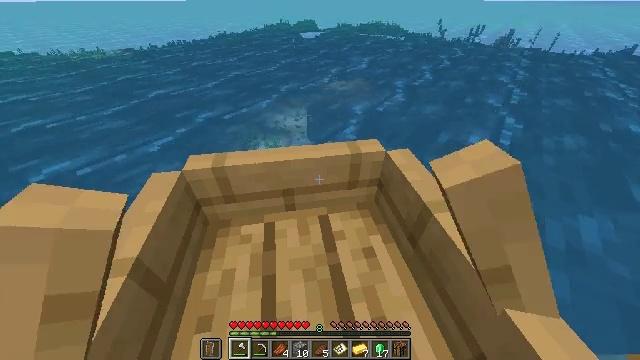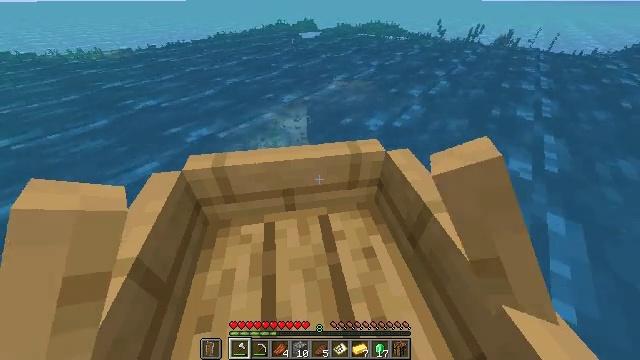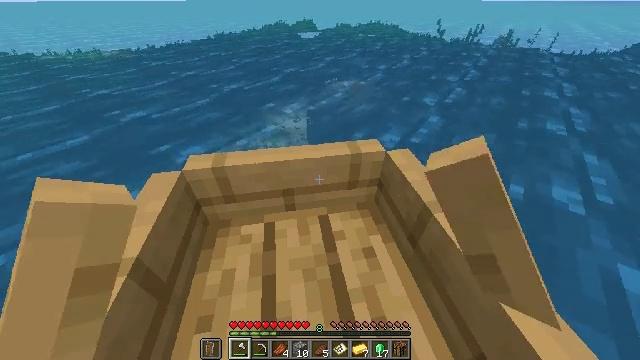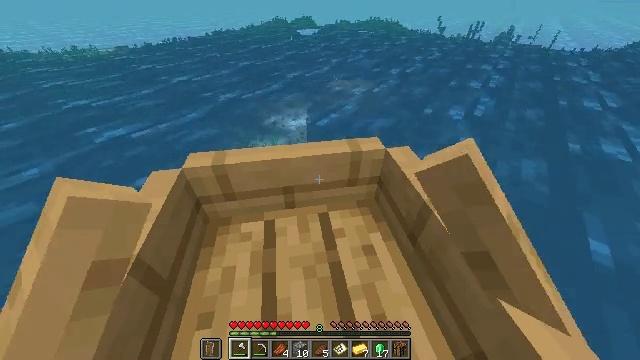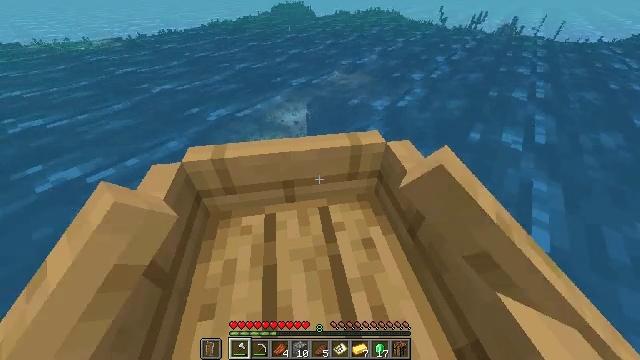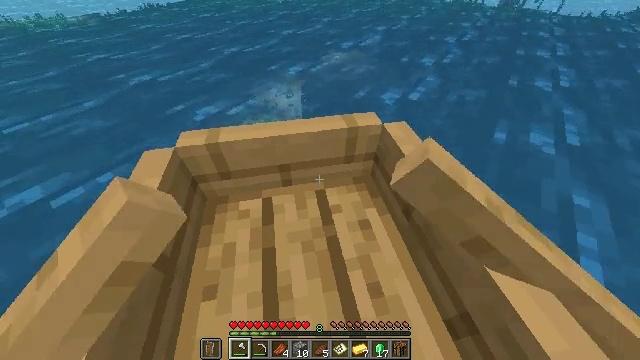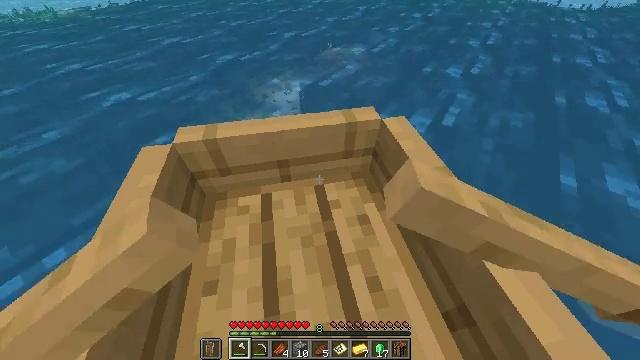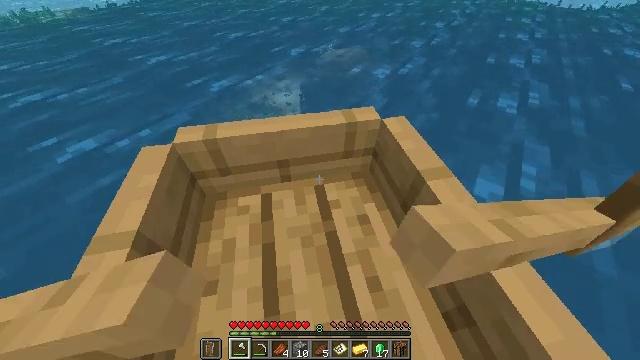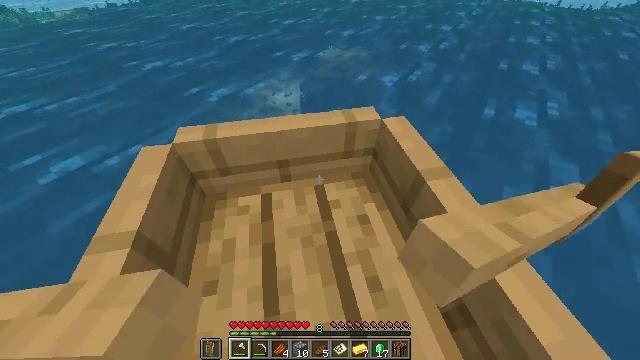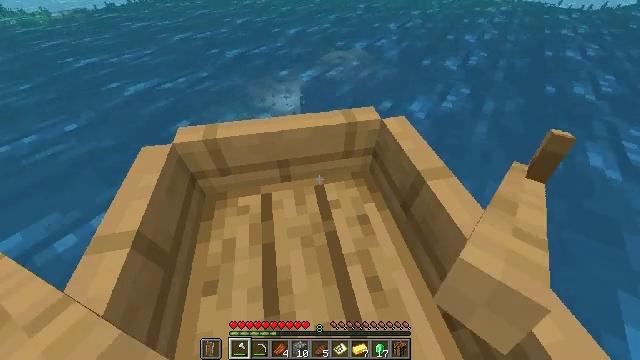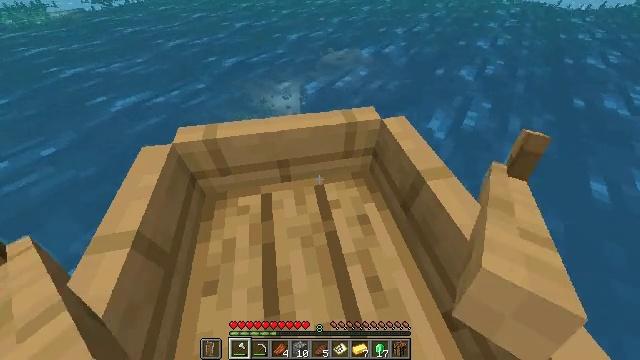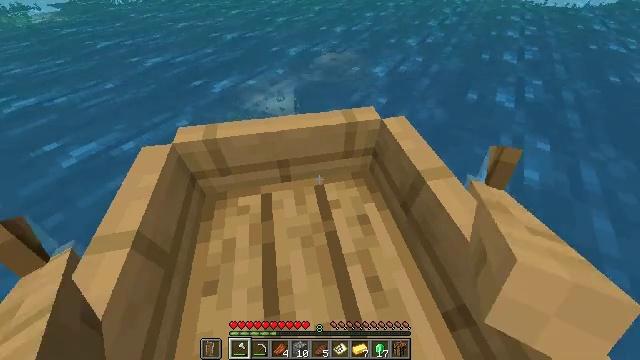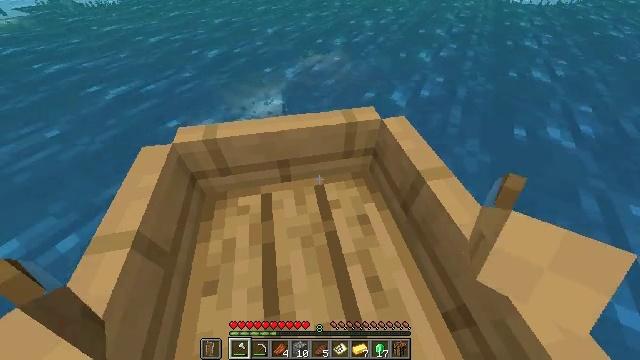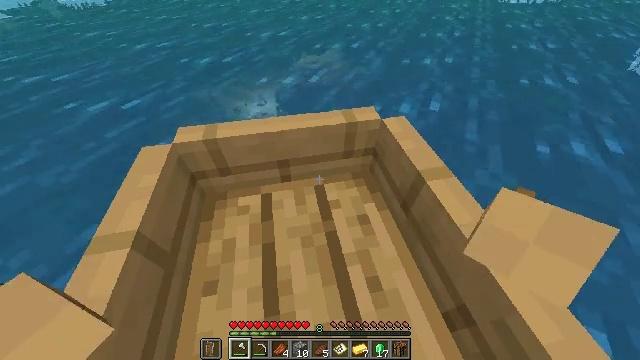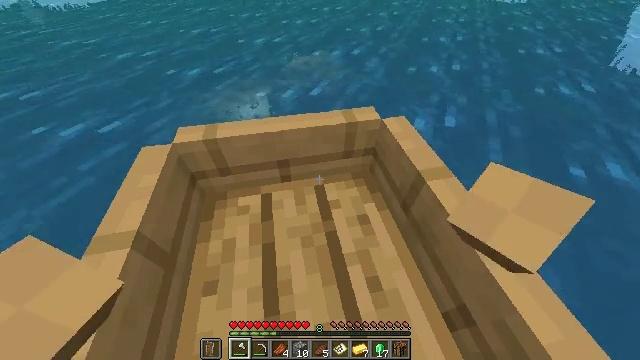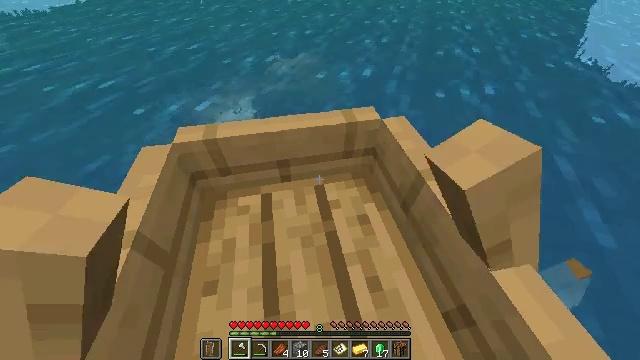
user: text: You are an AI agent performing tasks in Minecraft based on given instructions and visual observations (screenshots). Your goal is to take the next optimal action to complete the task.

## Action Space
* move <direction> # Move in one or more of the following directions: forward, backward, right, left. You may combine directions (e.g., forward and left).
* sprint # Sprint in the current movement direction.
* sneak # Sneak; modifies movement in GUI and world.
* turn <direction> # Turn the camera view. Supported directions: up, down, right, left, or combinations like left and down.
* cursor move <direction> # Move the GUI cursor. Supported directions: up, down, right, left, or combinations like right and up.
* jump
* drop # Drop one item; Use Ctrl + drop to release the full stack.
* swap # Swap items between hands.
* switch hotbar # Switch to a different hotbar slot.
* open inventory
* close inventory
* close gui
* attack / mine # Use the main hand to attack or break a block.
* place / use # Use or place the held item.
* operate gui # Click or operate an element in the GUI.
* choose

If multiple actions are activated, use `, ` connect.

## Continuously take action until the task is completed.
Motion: motion action
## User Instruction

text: Remove a filled map from the inventory.
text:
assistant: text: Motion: move forward, sprint
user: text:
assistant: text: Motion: move forward, sprint
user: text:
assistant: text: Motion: move forward, sprint
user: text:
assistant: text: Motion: move forward, sprint, turn down
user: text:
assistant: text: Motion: move forward, sprint, turn right and down
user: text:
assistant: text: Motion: move forward, sprint, turn down
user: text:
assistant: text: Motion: move forward, sprint
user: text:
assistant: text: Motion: move forward, sprint
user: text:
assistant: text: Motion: move forward and move right, sprint
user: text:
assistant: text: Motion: move forward and move right, sprint
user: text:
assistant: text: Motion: move forward and move right, sprint
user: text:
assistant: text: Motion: move forward and move right, sprint
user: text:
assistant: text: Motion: move forward, sprint
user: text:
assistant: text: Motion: move forward, sprint
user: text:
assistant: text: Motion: move forward, sprint
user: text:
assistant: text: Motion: move forward, sprint
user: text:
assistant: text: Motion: move forward, sprint
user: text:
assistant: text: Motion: move forward, sprint
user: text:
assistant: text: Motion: move forward, sprint
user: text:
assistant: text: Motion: move forward, sprint
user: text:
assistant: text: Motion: move forward, sprint
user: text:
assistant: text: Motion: move forward, sprint
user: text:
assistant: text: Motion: move forward, sprint
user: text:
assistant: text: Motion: move forward, sprint, turn left
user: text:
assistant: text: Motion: move forward and move left, sprint, turn left
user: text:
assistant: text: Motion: move forward and move left, sprint, turn left
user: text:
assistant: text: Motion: move forward and move left, sprint
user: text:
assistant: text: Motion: move forward and move left, sprint
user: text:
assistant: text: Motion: move forward, sprint
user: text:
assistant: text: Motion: move forward